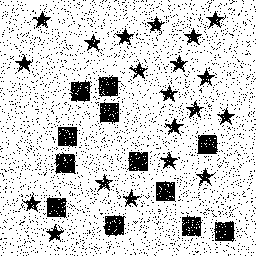
Squares: 12
Triangles: 0
Stars: 20
Total shapes: 32